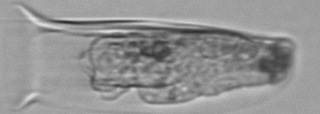
Label: Tintinnina